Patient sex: F
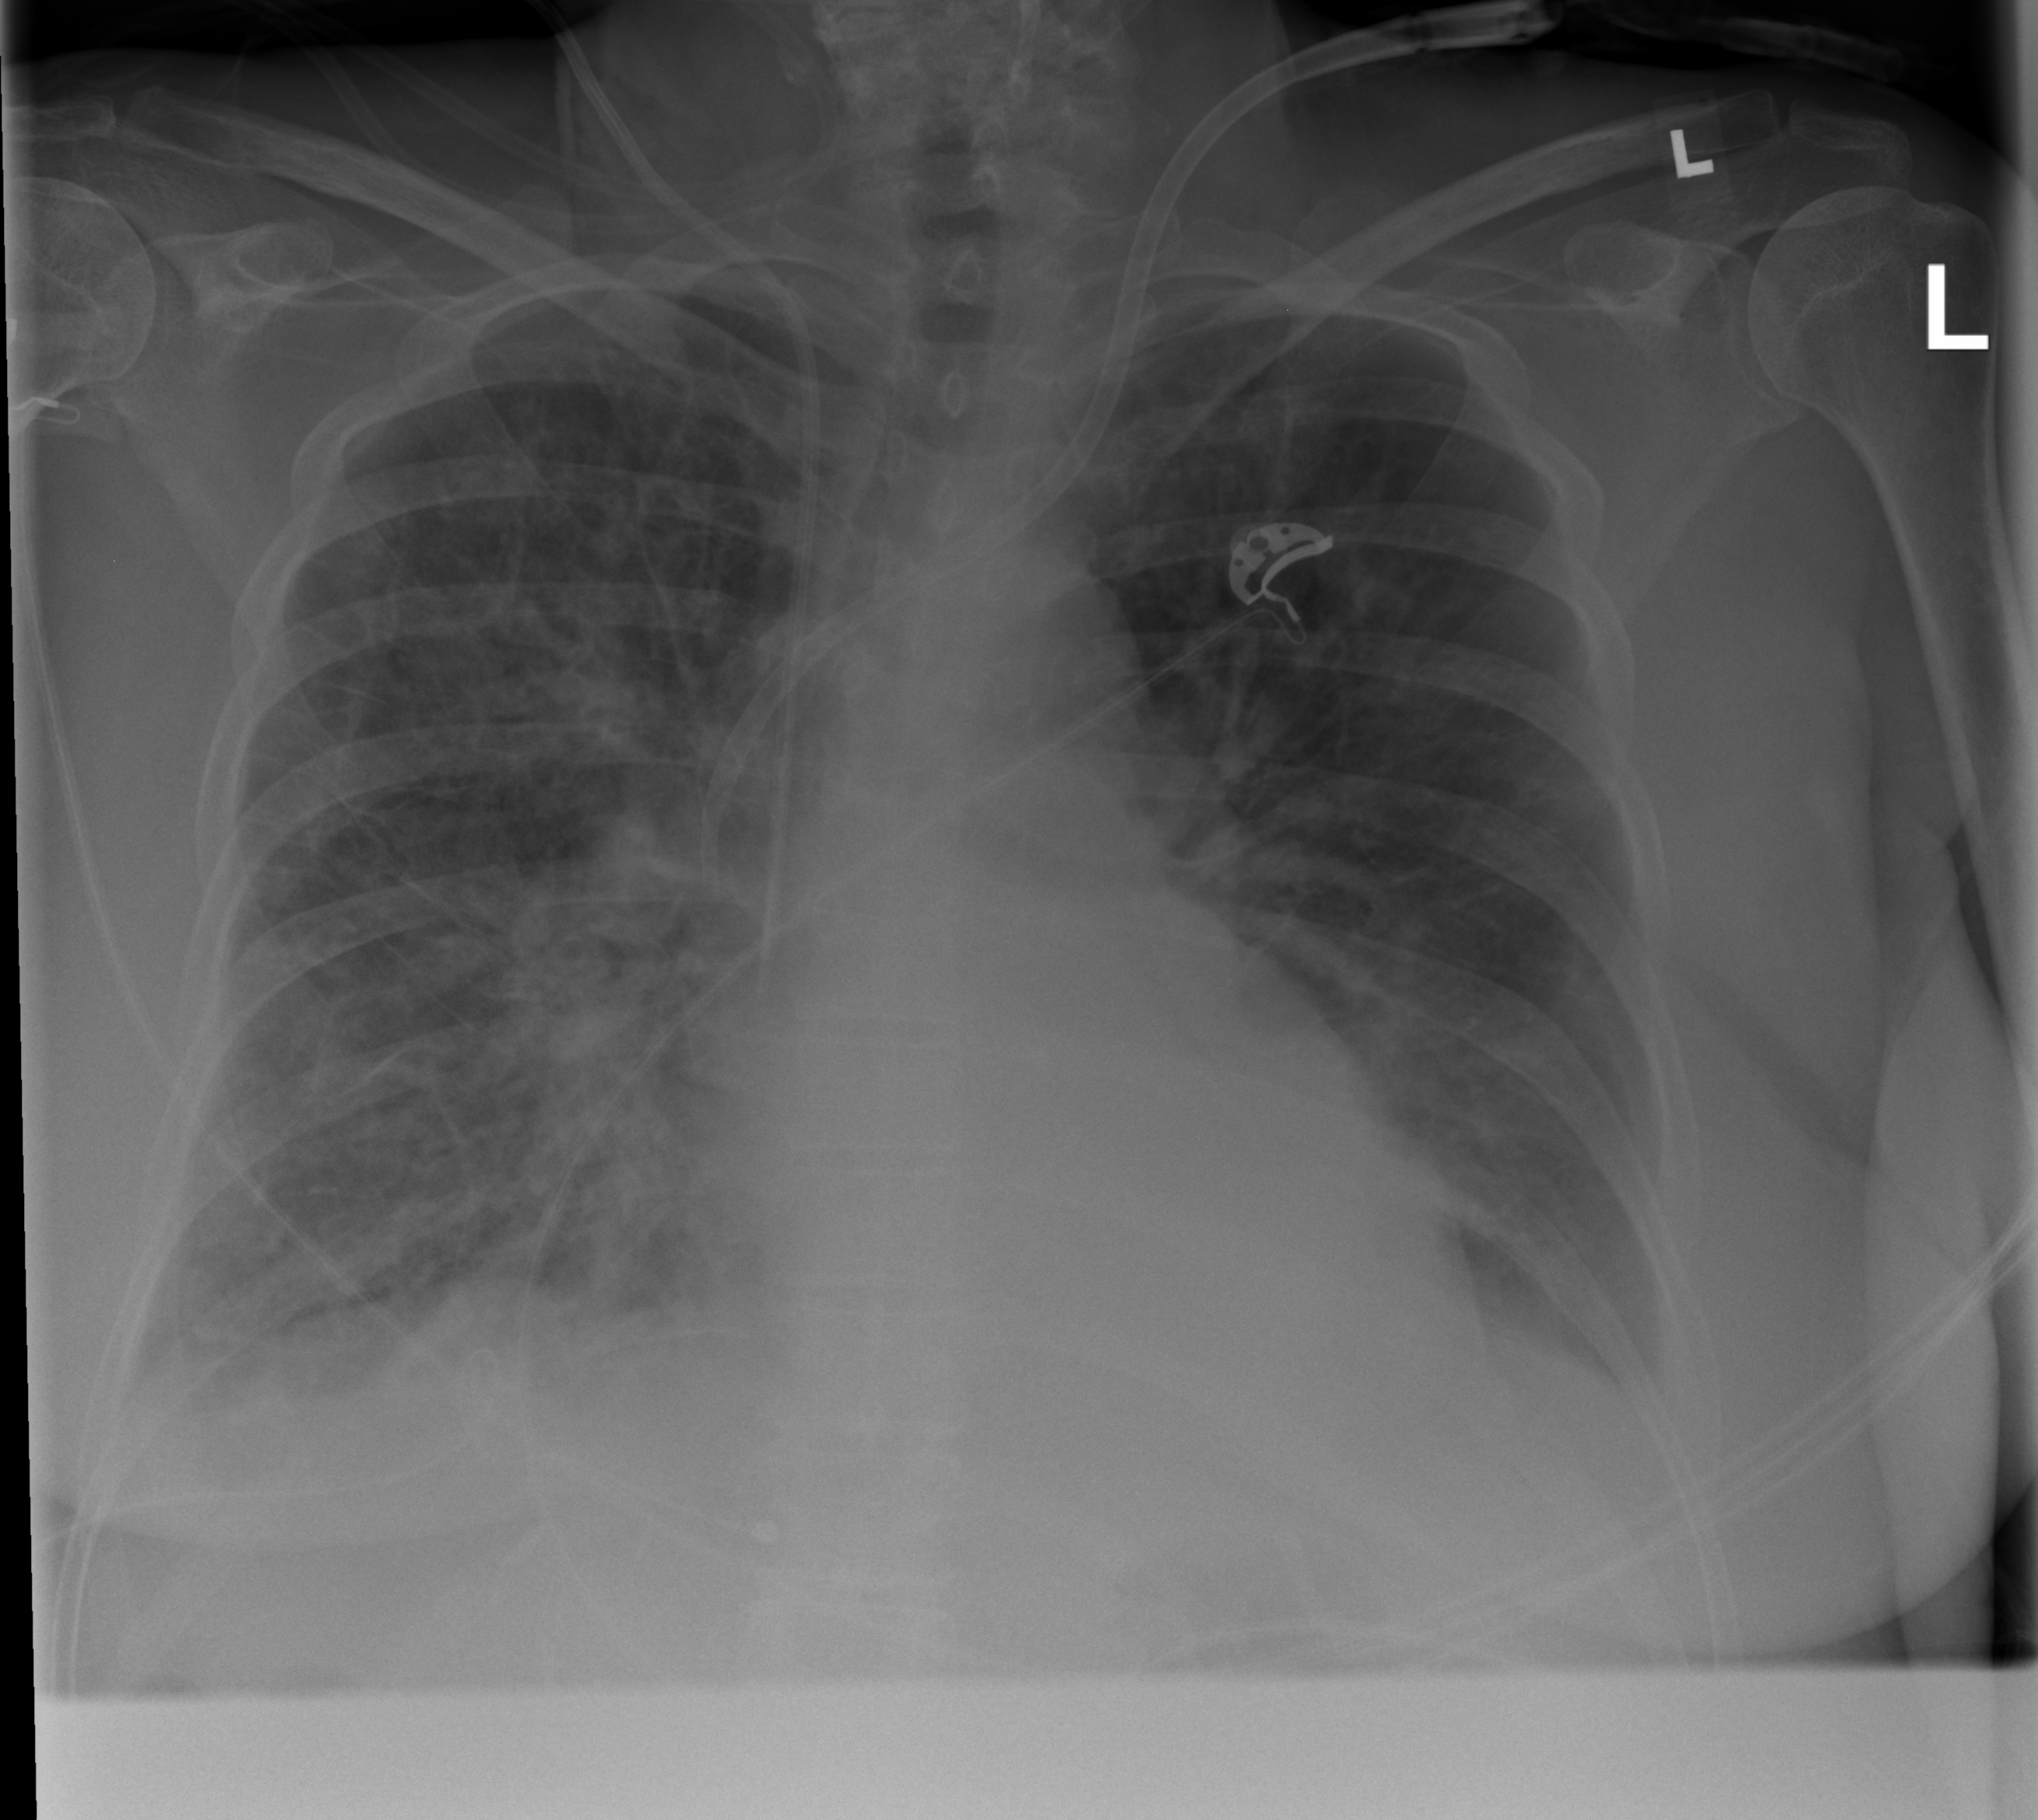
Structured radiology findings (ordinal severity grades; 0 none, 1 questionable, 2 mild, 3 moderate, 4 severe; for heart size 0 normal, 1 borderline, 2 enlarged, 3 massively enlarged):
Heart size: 1
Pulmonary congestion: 2
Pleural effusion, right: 1
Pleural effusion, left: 2
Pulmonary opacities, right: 3
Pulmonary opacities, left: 2
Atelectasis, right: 2
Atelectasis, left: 2